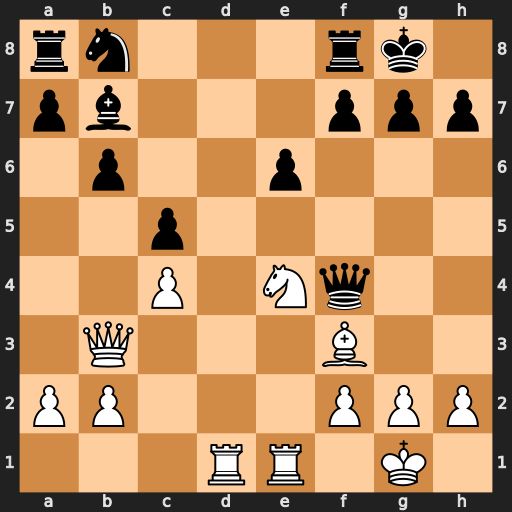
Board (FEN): rn3rk1/pb3ppp/1p2p3/2p5/2P1Nq2/1Q3B2/PP3PPP/3RR1K1
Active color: w
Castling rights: -
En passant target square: -
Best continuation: Nf6+ Qxf6 Bxb7